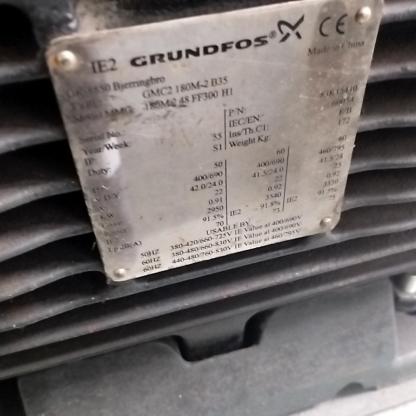
Klasa: tabliczka-znamionowa